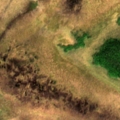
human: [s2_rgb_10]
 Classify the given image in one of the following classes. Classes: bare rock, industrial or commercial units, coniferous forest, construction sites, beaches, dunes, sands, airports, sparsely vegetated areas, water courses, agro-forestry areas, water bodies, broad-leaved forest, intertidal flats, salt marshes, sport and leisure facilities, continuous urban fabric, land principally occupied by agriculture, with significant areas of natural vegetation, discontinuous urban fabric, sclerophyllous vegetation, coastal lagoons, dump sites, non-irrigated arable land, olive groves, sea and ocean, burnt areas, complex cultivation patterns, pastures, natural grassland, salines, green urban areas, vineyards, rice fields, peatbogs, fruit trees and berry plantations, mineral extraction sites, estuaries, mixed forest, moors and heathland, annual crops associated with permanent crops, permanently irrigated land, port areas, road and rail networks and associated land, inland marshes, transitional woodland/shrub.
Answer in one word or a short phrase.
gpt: mixed forest, peatbogs